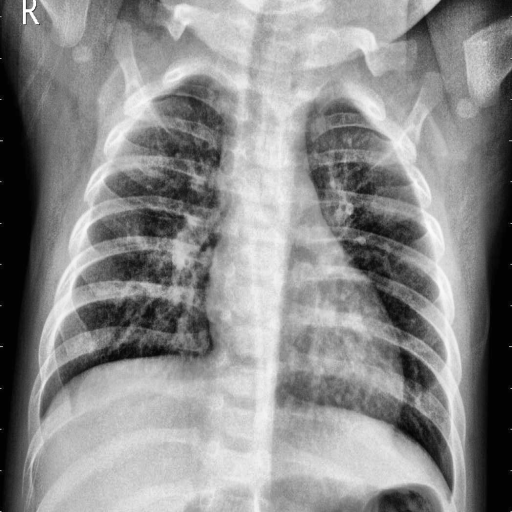
Finding: PNEUMONIA